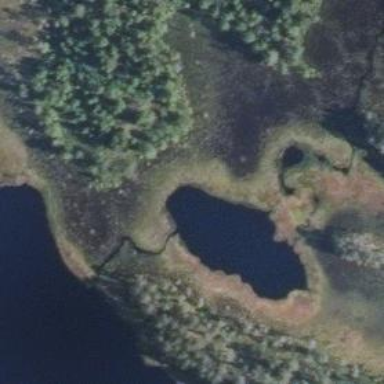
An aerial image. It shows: Serene lake.